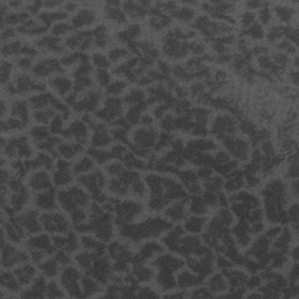
Label: frost